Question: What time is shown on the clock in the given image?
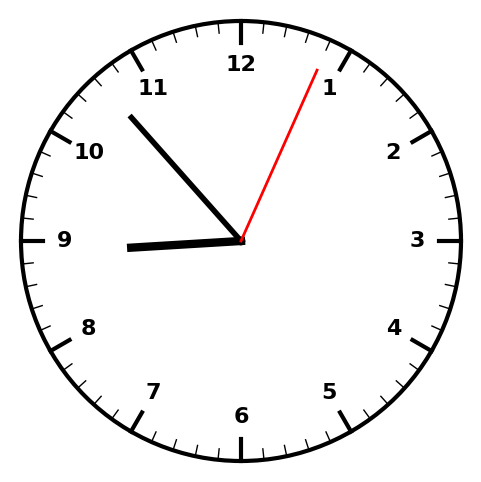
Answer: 08:53:04